Question: Every thing is going fine. Just one issue with Launch Images in iOS7 with XCode 5 by using Asset Catalogue.
In my iPad App, i have splash images of all the sizes.
When i am selecting Portrait Non-Retina [768x1024], its added successfully; after that when i select Portrait Retina [1536x2048], then Non-Retina [768x1024] image removed and giving this error "No image with correct dimensions found". Vise Versa is also applying.
Same behavior is for Landscape Retina and Non-Retina images.
Please suggest any solution. Thanks in Advance.

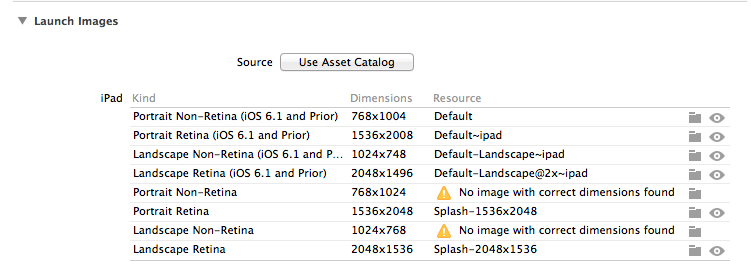
Answer: I have investigated, how we can use Asset Catalog; Now it seems to be easy for me. I want to show you steps to add icons and splash in asset catalog.
No need to make any entry in info.plist file :) And no any other configuration.
In below image, at right side, you will see highlighted area, where you can mention which icons you need. In case of mine, i have selected first four checkboxes; As its for my app requirements. You can select choices according to your requirements.

Now, see below image. As you will select any App icon then you will see its detail at right side selected area. It will help you to upload correct resolution icon.

If Correct resolution image will not be added then following warning will come. Just upload the image with correct resolution.

After uploading all required dimensions, you shouldn't get any warning.